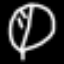
Label: leaf